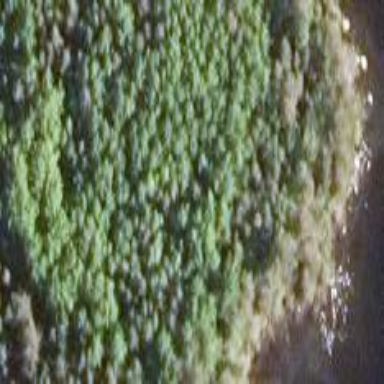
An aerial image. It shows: Islet covered with woodland.